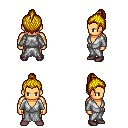
a pixel art fantasy rpg character, male body template, human, tanned skin, white robe, teal pants, blonde short topknot hairstyle, maroon shoes, four views (front, back, left, right), 2x2 character sprite sheet, small pixel art, hard edges, no anti-aliasing